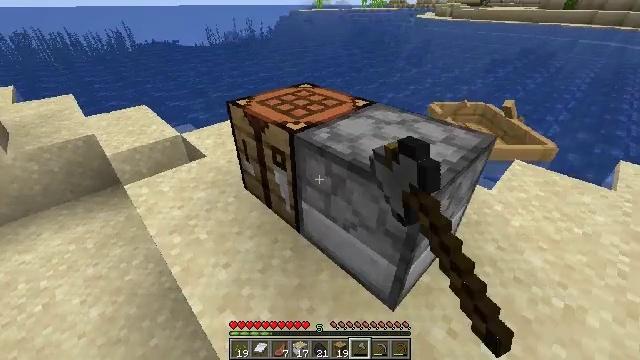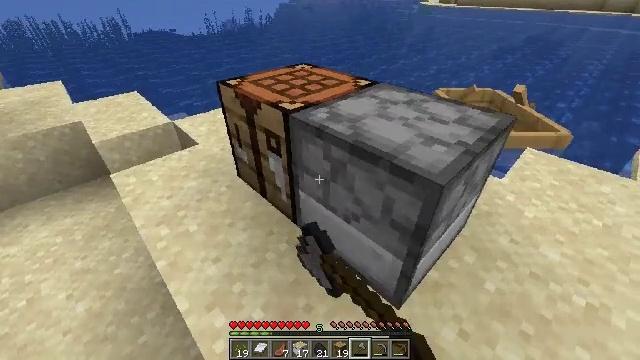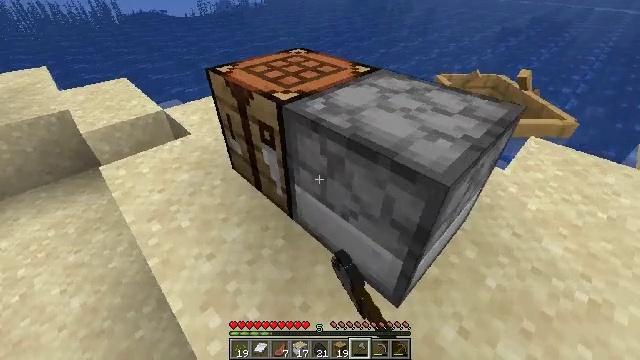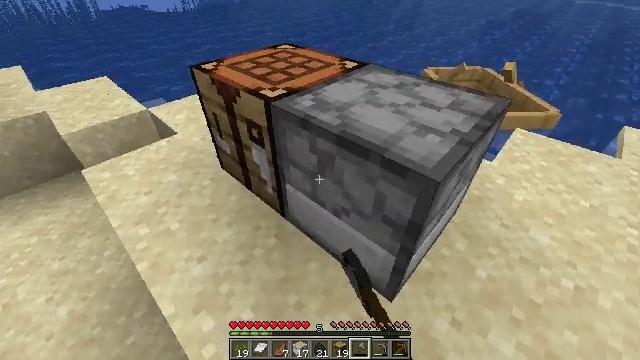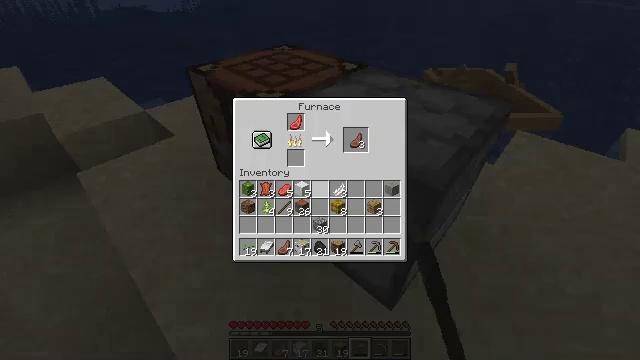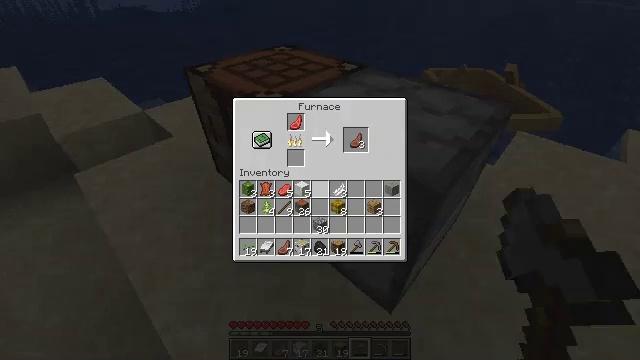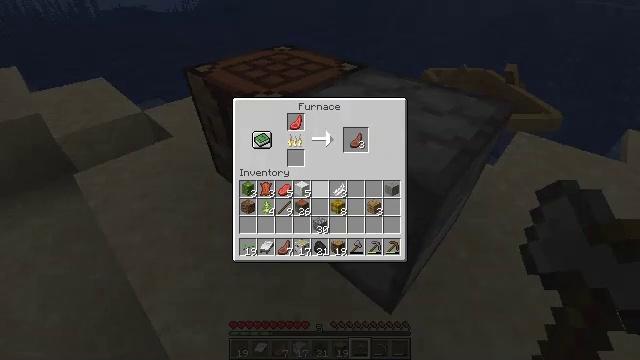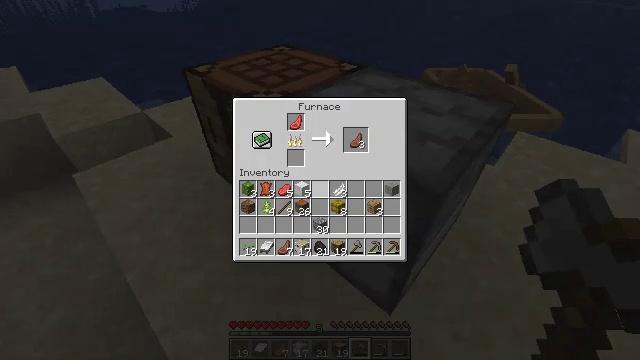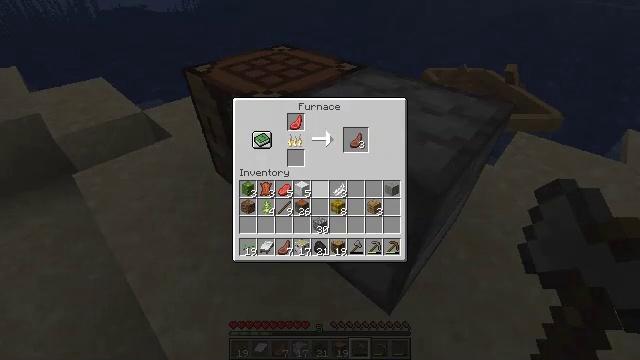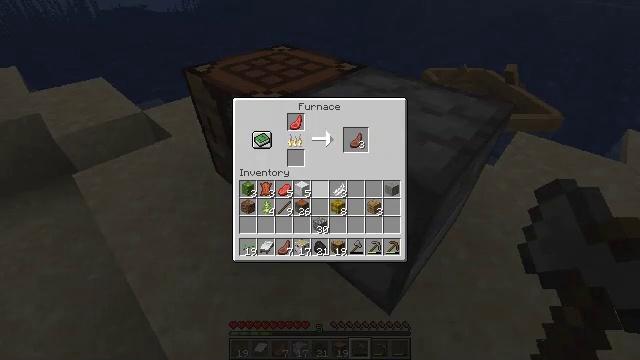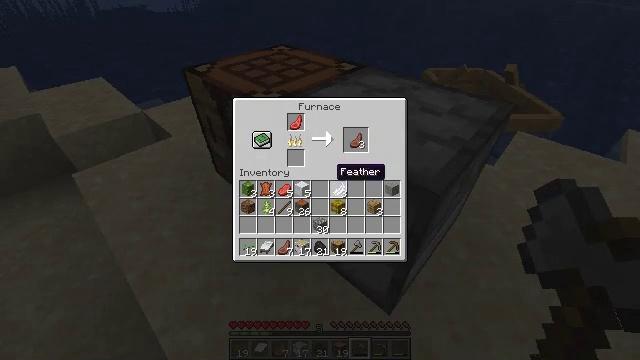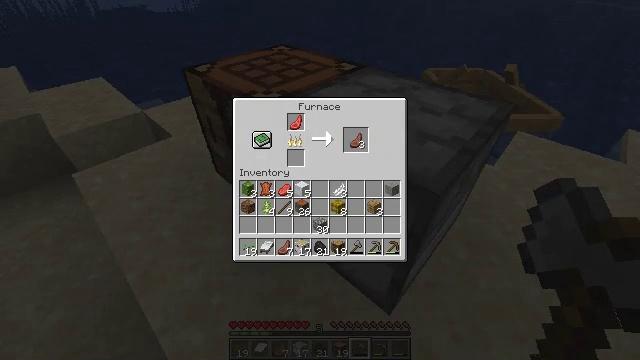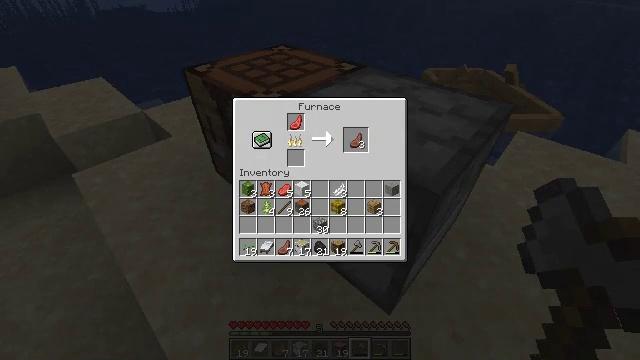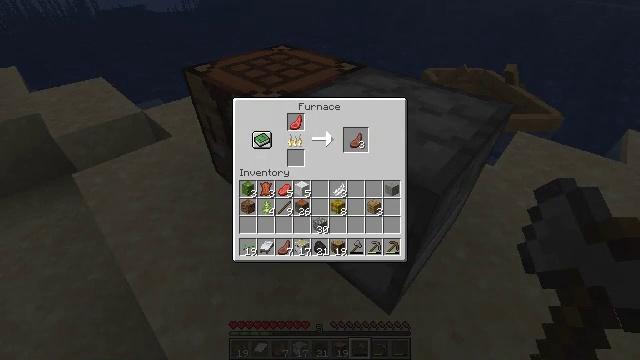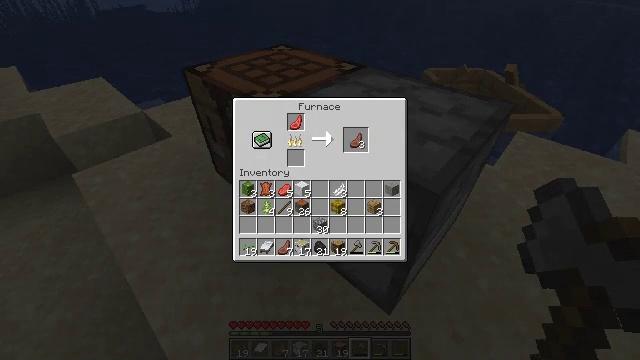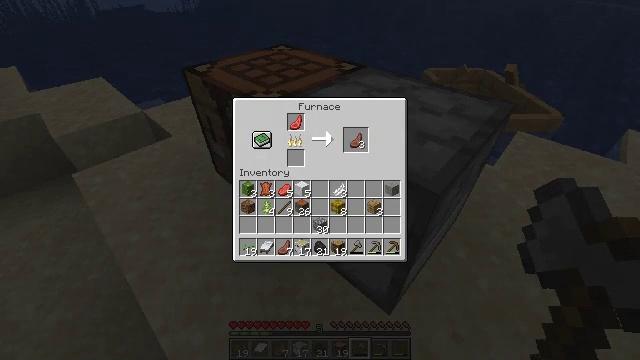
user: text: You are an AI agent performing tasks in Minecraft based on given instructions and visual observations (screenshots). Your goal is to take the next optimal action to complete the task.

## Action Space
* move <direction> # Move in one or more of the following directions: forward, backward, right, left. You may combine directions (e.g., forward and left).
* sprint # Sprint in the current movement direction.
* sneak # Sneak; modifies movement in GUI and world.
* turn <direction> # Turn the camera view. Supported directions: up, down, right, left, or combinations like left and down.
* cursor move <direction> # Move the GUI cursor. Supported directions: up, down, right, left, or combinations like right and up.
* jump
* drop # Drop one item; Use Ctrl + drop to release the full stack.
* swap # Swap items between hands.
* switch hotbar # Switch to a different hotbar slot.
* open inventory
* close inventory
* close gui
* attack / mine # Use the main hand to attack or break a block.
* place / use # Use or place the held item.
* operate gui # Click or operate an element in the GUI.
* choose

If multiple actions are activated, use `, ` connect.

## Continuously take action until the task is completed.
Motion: motion action
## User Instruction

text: Craft the cooked mutton.
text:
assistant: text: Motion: turn down, use / place
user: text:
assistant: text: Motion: turn down
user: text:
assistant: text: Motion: turn right
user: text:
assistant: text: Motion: open gui
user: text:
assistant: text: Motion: no_op
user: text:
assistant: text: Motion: no_op
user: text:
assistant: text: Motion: no_op
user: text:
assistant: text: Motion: no_op
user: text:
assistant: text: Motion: no_op
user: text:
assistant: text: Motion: no_op
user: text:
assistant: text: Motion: no_op
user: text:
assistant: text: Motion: sneak, cursor move right and up
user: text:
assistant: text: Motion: sneak, cursor move right and up
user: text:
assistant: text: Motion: sneak
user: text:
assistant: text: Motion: sneak
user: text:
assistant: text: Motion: sneak
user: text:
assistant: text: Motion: sneak
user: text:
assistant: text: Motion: sneak
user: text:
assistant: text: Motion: sneak
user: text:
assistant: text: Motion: sneak
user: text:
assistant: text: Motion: sneak
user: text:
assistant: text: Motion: sneak
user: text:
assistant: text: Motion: sneak
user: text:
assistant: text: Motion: sneak
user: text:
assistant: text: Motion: sneak
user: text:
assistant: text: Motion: sneak
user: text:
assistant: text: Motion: sneak
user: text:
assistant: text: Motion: sneak
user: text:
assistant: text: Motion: sneak, operate gui
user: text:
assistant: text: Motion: sneak, operate gui